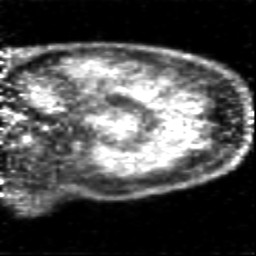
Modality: PET
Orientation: sagittal
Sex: male
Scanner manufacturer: siemens